Question: I am using following tables from adventure work to write a query:

The table FactInternetSales table has FK OrderDateKey, DueDateKey and ShipDateKey Assosiate with DateKey in DimDate table.
I have wrote following query to test:
'''
SELECT dd.DateKey, dd.EnglishMonthName, fis.TotalProductCost
FROM DimDate AS dd INNER JOIN FactInternetSales AS fis
ON dd.DateKey = fis.OrderDateKey AND dd.DateKey = fis.DueDateKey
AND dd.DateKey = fis.ShipDateKey
'''
Above query produces empty output. I've checked the data in the FactInternetSales table and it has FK that associates with PK in the DimDate Table.What would be possible cause of this problem?
Please advise? Thanks in advance!
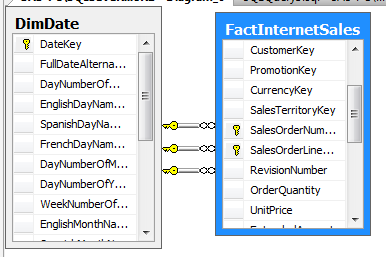
Answer: While this is extremely difficult to understand without having the Adventure Works Database (and I can't see your attached image), my guess is that FactInternetSales should only JOIN DimDate ON a single field. Currently, the way you have the query written, you are joining DimDate.DateKey = FactInternetSales.OrderDateKey = FactInternetSales.DueDateKey = FactInternetSales.ShipDateKey
Unless those 3 fields in FactInternetSales are the same, this will never produce results.
Instead try something like:
'''
SELECT dd.DateKey, dd.EnglishMonthName, fis.TotalProductCost
FROM DimDate AS dd INNER JOIN FactInternetSales AS fis
ON dd.DateKey = fis.OrderDateKey
'''
Good luck.